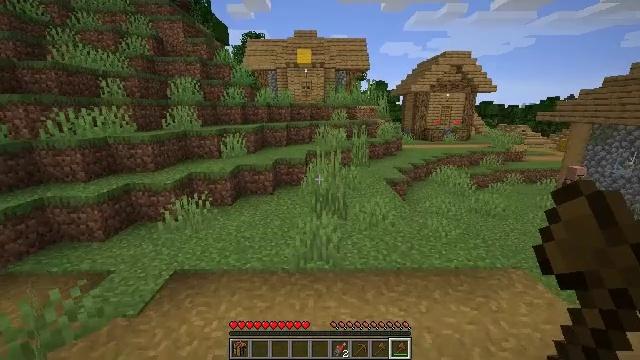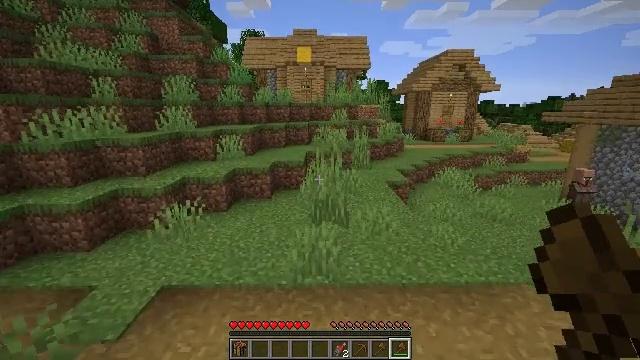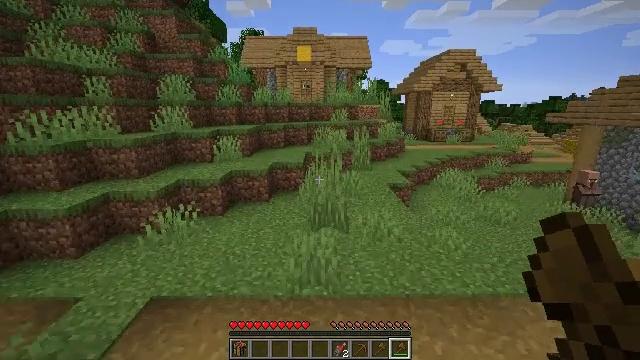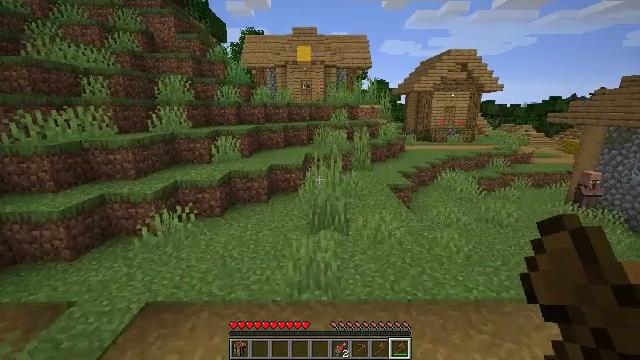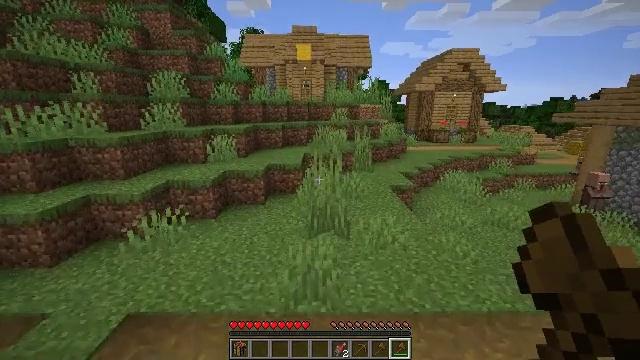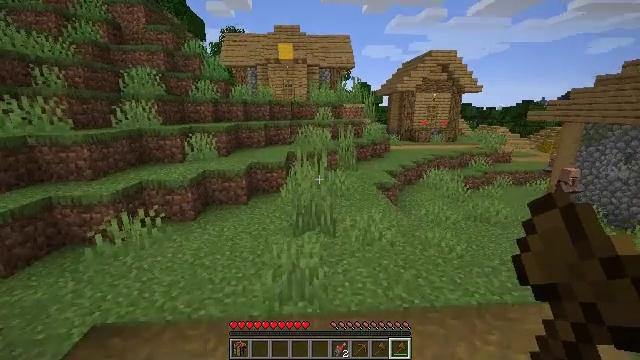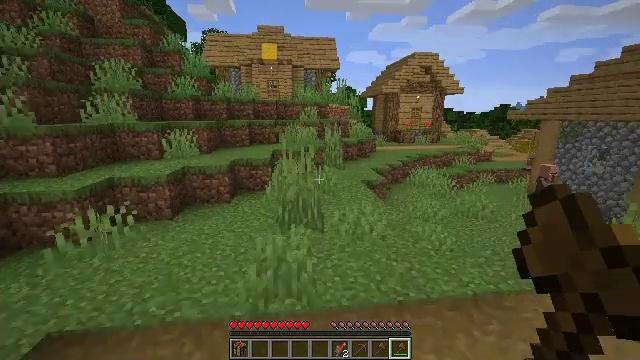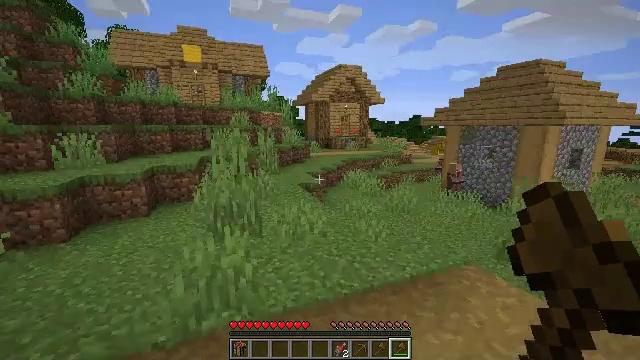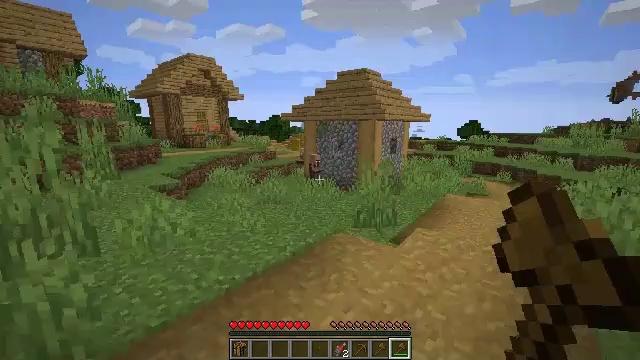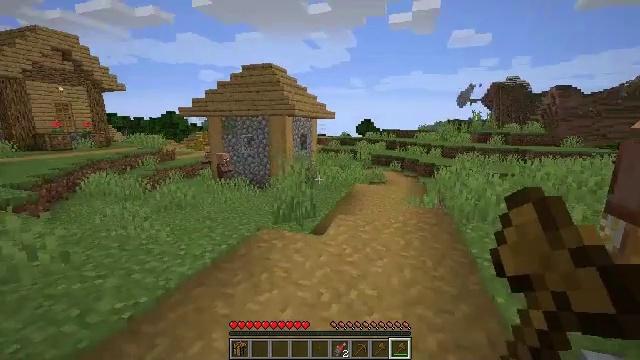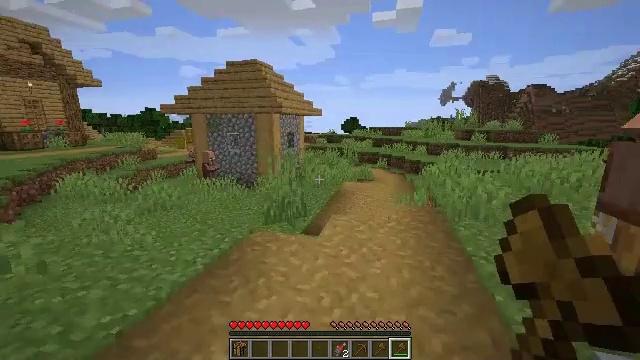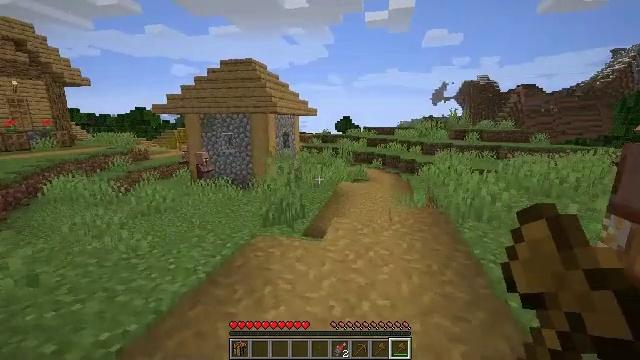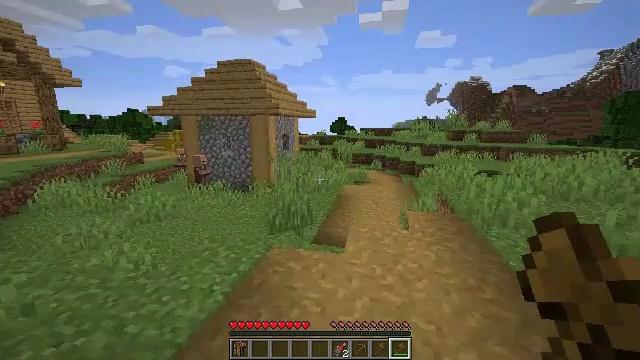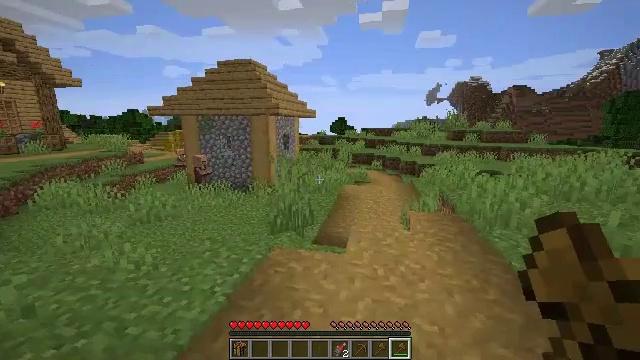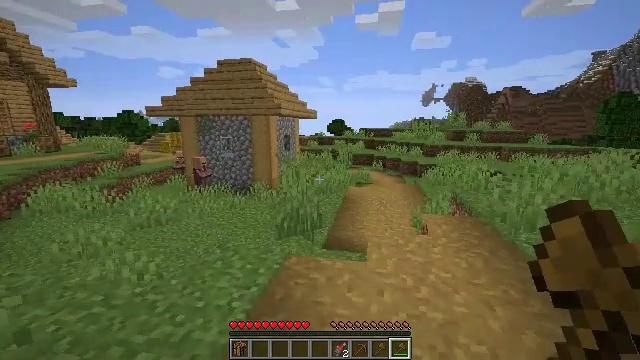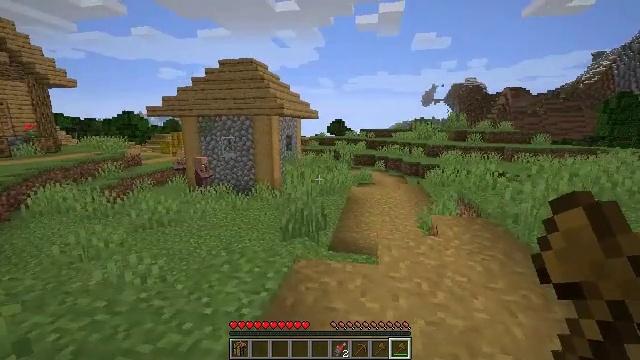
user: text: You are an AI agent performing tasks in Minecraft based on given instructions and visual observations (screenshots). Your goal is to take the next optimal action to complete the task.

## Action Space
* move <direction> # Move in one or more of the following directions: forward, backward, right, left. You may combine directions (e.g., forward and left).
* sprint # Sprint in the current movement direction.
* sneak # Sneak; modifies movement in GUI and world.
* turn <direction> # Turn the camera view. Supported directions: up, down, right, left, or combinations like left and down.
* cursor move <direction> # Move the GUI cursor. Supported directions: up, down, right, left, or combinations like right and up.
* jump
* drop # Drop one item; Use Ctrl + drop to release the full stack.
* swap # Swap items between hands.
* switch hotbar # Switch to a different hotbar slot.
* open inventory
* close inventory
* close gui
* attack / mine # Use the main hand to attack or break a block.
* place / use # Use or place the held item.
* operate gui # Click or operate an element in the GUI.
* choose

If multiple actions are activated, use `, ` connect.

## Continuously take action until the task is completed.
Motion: motion action
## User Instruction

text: Reclaim the grass path segment.
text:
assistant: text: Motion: move forward
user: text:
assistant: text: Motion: move forward
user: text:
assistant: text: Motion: move forward
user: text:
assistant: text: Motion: move forward
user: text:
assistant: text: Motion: move forward, turn right
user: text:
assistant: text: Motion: move forward, turn right
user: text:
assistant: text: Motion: move forward, turn right and up
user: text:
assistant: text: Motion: move forward and move left, turn right
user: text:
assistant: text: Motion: move forward and move left, turn right
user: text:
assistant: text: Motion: move forward and move left, turn right
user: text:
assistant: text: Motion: move forward and move left, turn right
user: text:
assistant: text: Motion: move forward and move left, turn right
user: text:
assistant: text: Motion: move forward and move left
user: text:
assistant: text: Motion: move forward and move left
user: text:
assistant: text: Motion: move forward and move left
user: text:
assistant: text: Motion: move forward
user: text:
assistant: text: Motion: move forward
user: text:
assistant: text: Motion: move forward
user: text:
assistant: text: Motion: move forward
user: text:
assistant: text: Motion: move forward
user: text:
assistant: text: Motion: move forward, turn left
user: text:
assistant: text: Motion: move forward
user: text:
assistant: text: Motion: move forward
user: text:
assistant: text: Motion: move forward
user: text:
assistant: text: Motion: move forward
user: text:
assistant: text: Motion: move forward
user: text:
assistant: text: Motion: move forward
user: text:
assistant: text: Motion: move forward
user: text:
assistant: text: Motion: move forward
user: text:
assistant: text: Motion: move forward